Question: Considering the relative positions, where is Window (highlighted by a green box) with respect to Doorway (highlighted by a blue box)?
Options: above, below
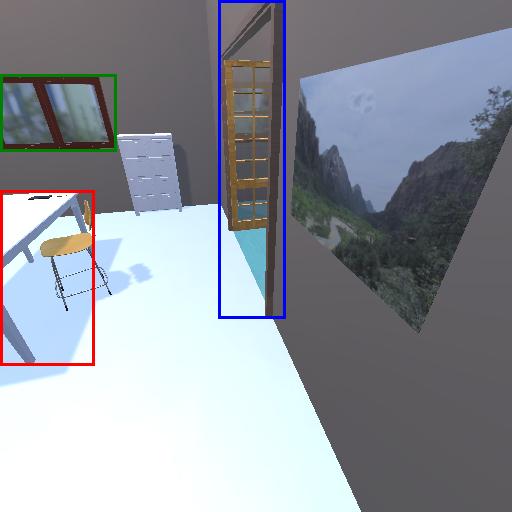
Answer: above